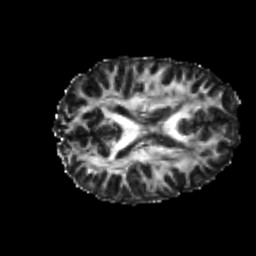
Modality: FA
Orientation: axial
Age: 19
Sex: male
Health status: healthy
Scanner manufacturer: philips
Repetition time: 7.385 s
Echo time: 0.08599 s